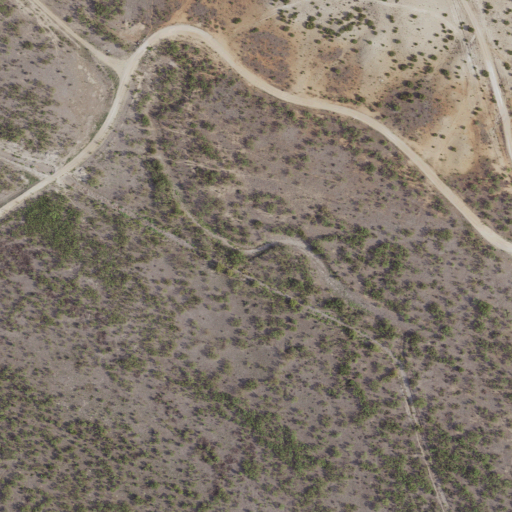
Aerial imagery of valley in Texas named Holloway Canyon containing shrub, grassland, and deciduous forest